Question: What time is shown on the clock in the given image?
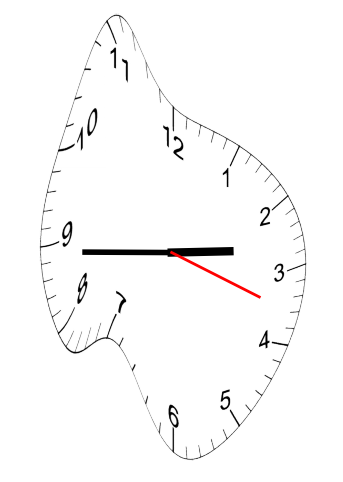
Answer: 02:44:18